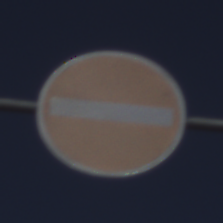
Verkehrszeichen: VerbotDerEinfahrt
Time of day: MorningAfternoon
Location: Outdoor (Nature)
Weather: Clear
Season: NotSpecified
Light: Natural